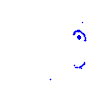
Particle: kaon